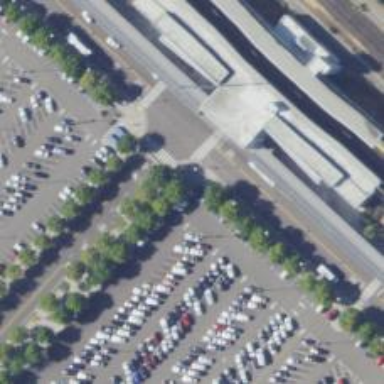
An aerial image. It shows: Parking space.